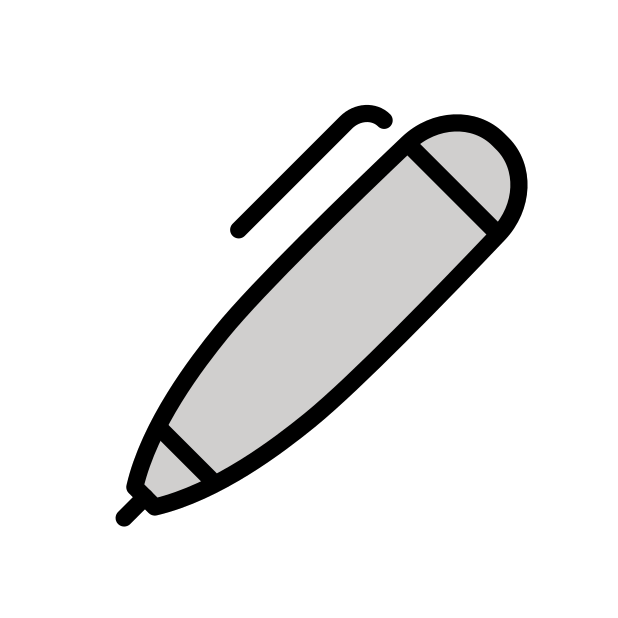
Emoji: 🖊
Name: lower left ballpoint pen
Unicode: 0x1f58a